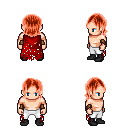
a pixel art fantasy rpg character, male body template, human, light skin, red tattered cape, white pants, red long bangs hairstyle, leather bracers, black shoes, four views (front, back, left, right), 2x2 character sprite sheet, small pixel art, hard edges, no anti-aliasing